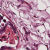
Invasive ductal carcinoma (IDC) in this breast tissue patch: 0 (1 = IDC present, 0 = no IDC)